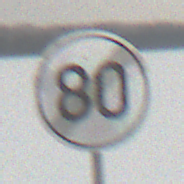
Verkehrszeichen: EndeGeschwindigkeit80
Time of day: MorningAfternoon
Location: Outdoor (Nature)
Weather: Overcast
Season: Winter
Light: Natural